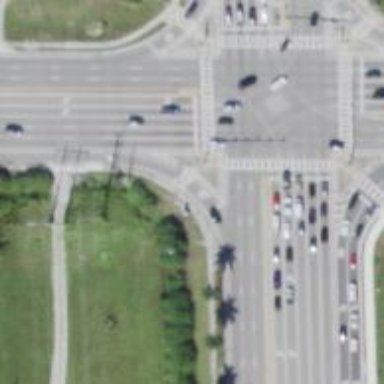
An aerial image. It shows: Traffic island located on footway.